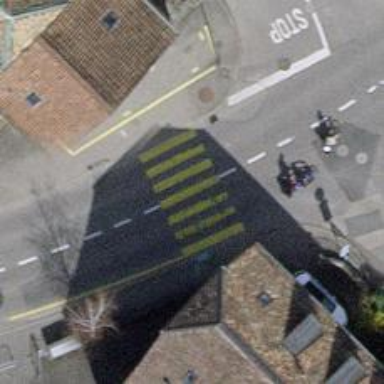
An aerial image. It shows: Uncontrolled zebra crossing with notable zebra markings.